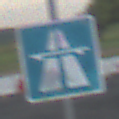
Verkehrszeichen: Autobahn
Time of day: MorningAfternoon
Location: Outdoor (RoadRail)
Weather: PartlyCloudy
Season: NotSpecified
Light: Natural